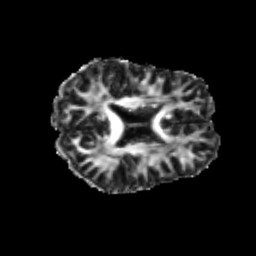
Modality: FA
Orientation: axial
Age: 20
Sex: female
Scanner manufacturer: siemens
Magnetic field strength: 3 T
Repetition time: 3.5 s
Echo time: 0.104 s